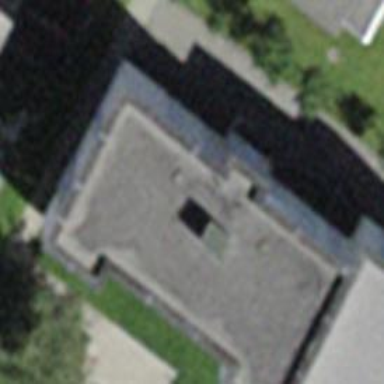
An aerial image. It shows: Building with flat roof.